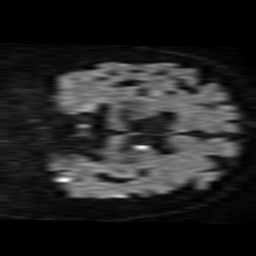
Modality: TRACE
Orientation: coronal
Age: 73
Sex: male
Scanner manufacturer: philips
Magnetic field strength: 1.5 T
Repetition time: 3.646 s
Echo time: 0.09255 s